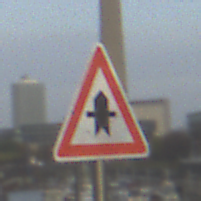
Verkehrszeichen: Vorfahrt
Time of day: SunriseSunset
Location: Outdoor (Urban)
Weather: PartlyCloudy
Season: NotSpecified
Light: Natural